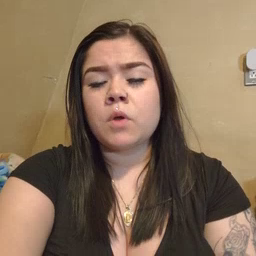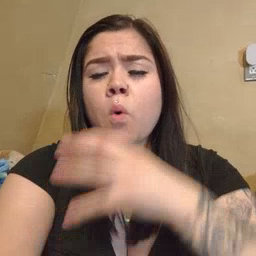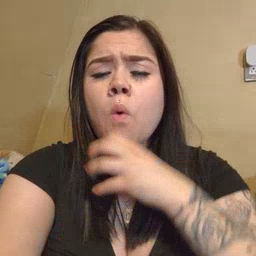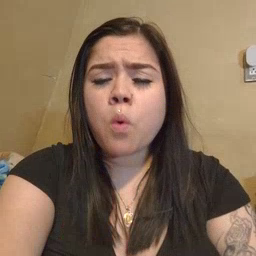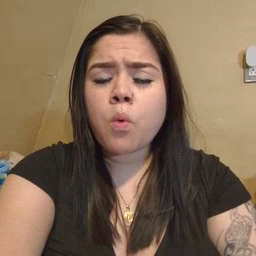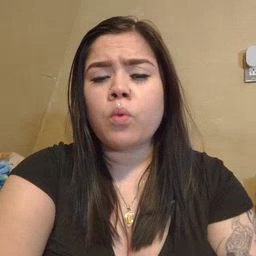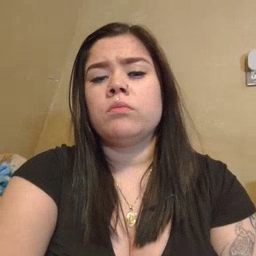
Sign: old